Brain MRI study timepoint: preop
T1CE (contrast-enhanced T1) slice:
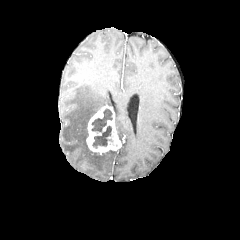
T2-FLAIR slice:
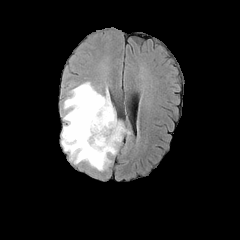